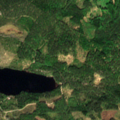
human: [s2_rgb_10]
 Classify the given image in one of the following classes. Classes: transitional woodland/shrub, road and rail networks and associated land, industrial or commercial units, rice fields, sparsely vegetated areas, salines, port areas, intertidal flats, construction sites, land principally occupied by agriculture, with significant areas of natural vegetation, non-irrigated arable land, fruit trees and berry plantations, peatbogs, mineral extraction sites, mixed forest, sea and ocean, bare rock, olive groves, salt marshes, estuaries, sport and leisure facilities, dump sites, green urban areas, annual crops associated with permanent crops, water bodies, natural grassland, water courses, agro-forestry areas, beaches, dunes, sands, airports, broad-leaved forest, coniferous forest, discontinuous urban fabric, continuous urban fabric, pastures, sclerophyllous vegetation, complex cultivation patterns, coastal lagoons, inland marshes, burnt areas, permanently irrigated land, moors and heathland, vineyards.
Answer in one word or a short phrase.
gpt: mixed forest, water bodies